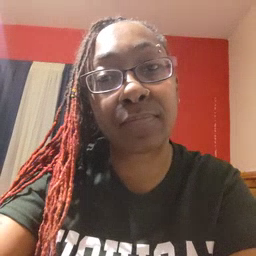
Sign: tooth